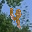
Label: 4